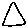
Label: triangle